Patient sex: F
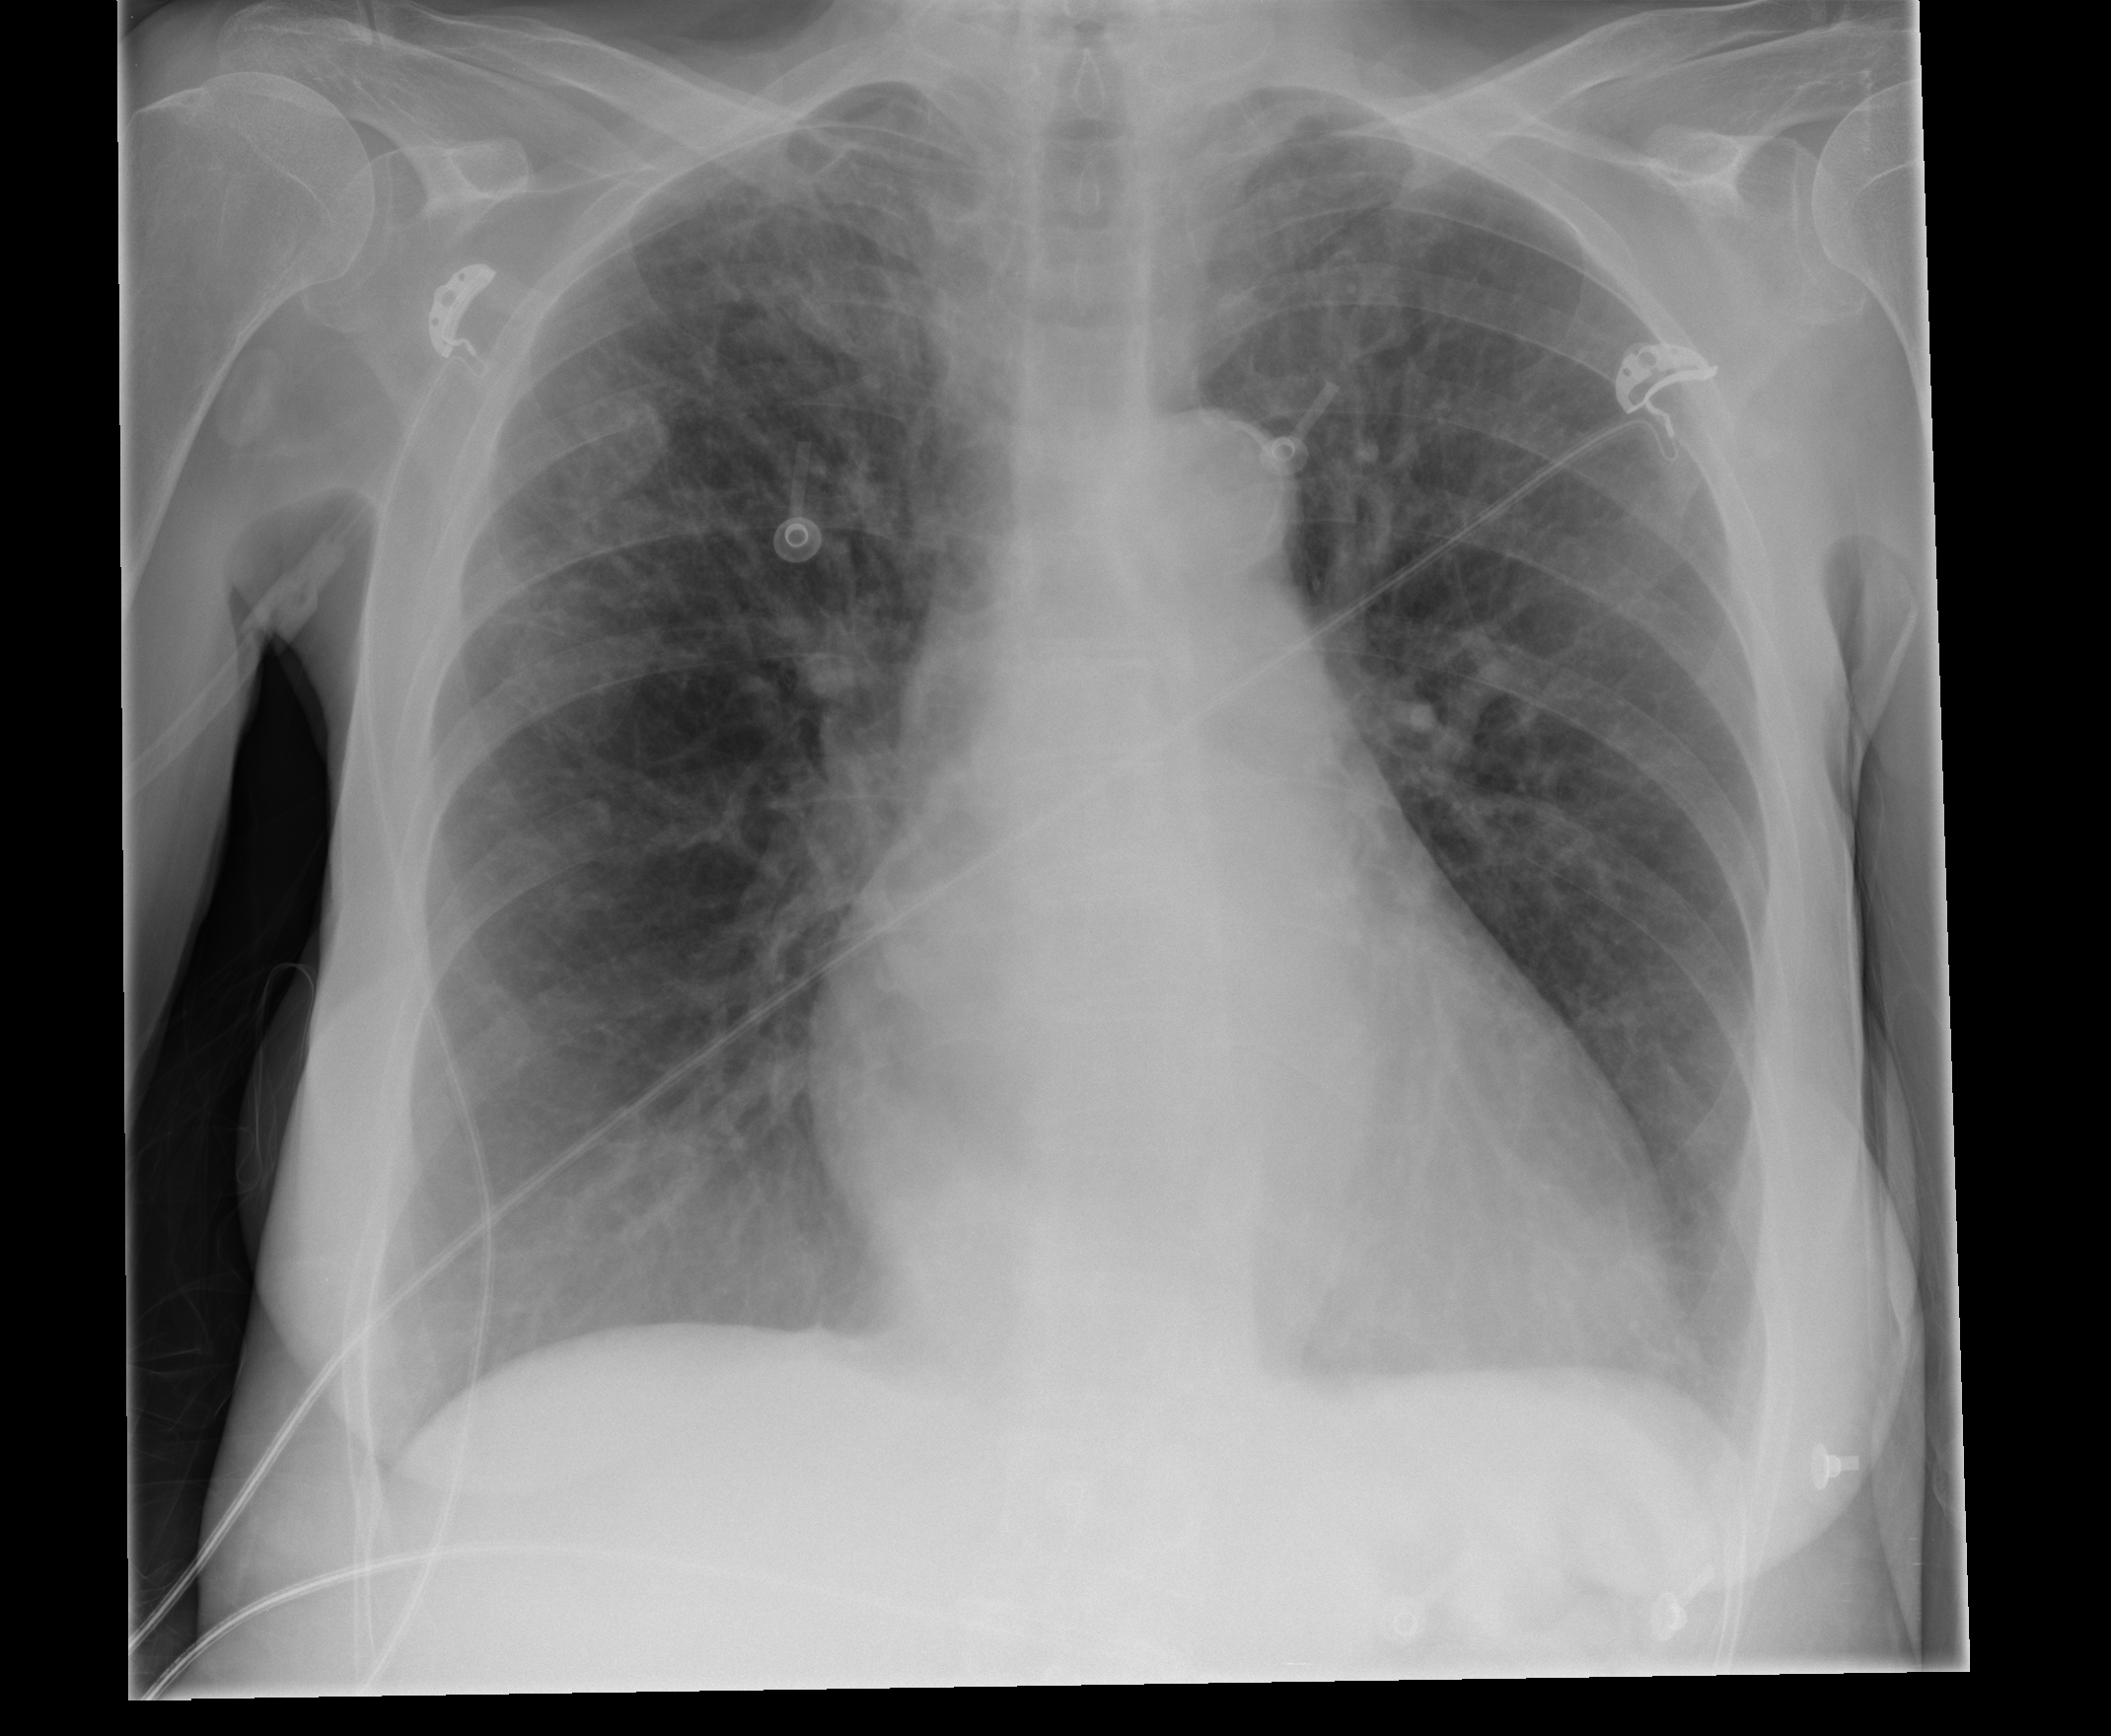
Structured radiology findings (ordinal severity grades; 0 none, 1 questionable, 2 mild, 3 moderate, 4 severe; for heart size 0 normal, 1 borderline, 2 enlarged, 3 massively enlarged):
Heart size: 2
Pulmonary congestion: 3
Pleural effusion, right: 0
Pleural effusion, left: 0
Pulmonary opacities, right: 0
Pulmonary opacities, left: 0
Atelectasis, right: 0
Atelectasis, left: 0